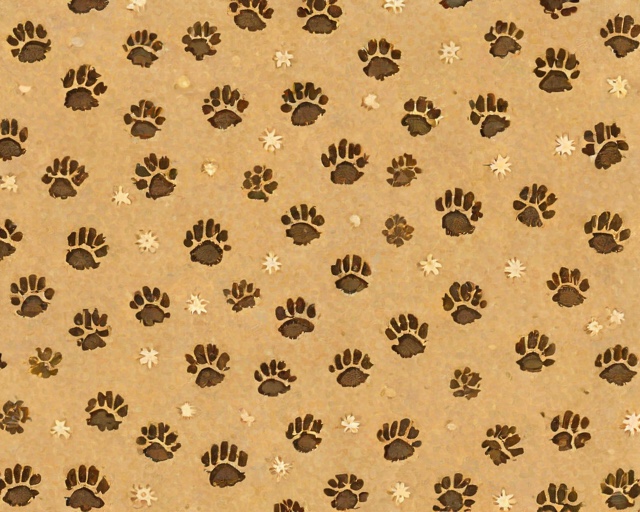
Category: New Baby